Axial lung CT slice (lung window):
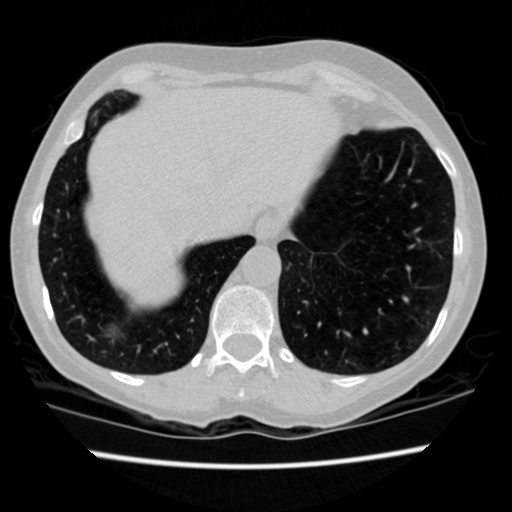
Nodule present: no